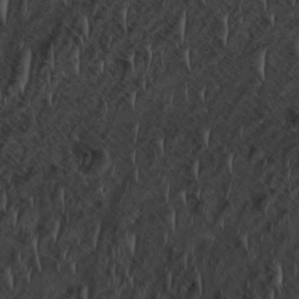
Label: non_frost